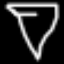
Label: diamond